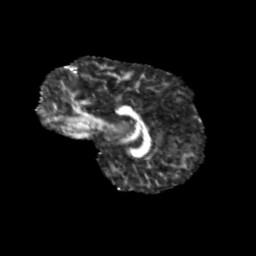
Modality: FA
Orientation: sagittal
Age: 9
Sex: male
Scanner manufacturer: siemens
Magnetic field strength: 3 T
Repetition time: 3.8 s
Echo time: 0.07 s